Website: macys
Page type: billing-address
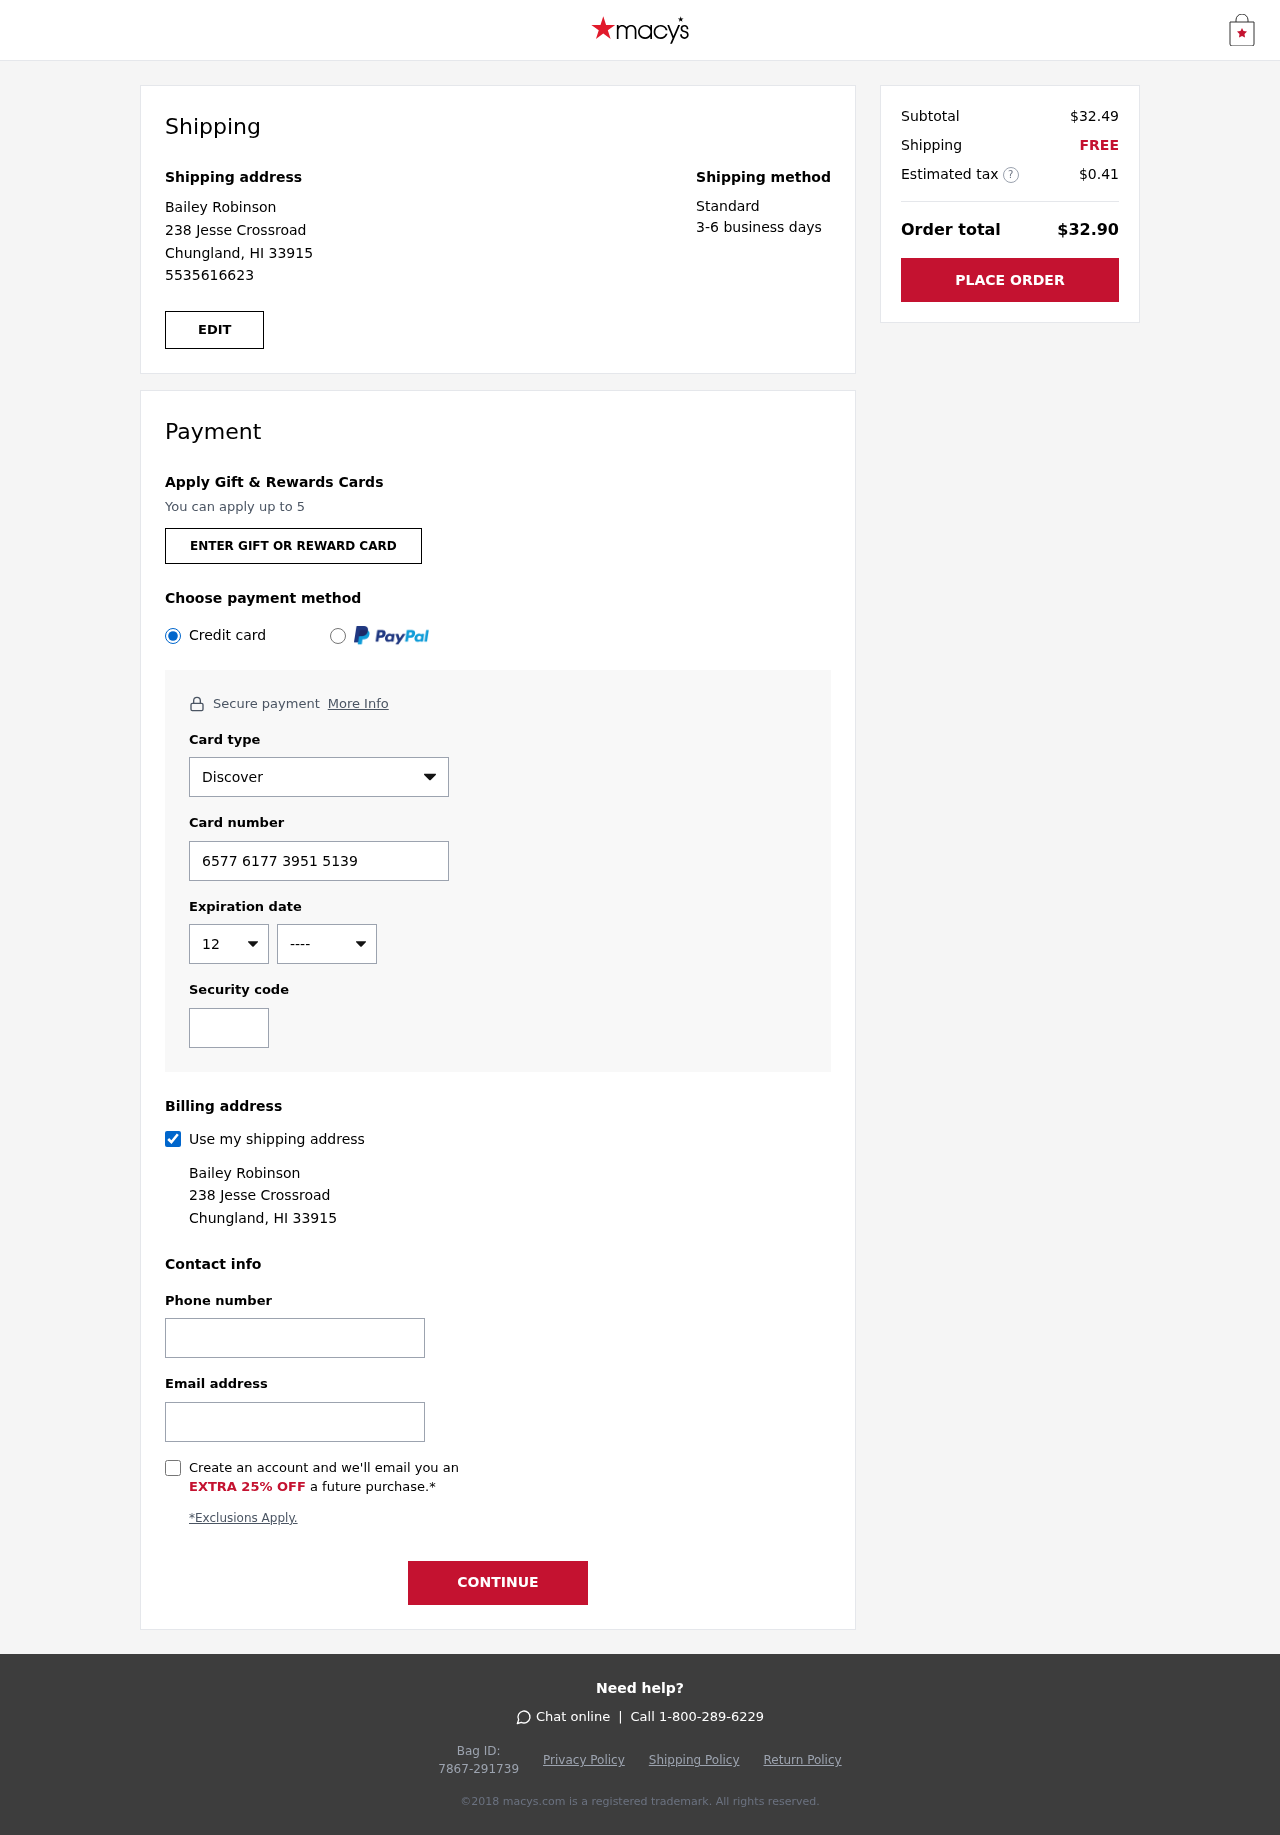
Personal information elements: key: PII_CARD_CVV
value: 954
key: PII_CARD_EXPIRY_MONTH
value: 12
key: PII_CARD_EXPIRY_YEAR
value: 28
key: PII_CARD_NUMBER
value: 6577 6177 3951 5139
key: PII_CARD_TYPE
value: Discover
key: PII_EMAIL
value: baileyrobinson@yahoo.com
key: PII_FULLNAME
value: Bailey Robinson
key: PII_PHONE
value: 5535616623
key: PII_STREET
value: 238 Jesse Crossroad
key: PII_CITY_STATE_ZIP
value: Chungland, HI 33915
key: PII_FIRSTNAME
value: Bailey
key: PII_LASTNAME
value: Robinson
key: PII_FULLNAME2
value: Bailey Robinson
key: PII_FULLNAME3
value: Bailey Robinson
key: PII_FIRSTNAME2
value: Bailey
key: PII_FIRSTNAME3
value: Bailey
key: PII_LASTNAME2
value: Robinson
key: PII_LASTNAME3
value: Robinson
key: PII_FIRSTNAME_DERIVED
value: Bailey
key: PII_LASTNAME_DERIVED
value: Robinson
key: PII_FULLNAME_DERIVED
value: Bailey Robinson
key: PII_NAME_FULL_DERIVED
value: Bailey Robinson
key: PII_PHONE2
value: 5535616623
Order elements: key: ORDER_SUBTOTAL
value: $32.49
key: ORDER_SHIPPING_COST
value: FREE
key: ORDER_TAX
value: $0.41
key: ORDER_TOTAL
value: $32.90